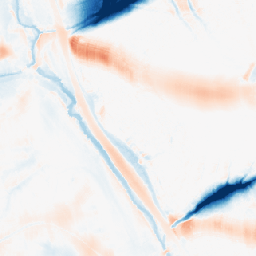
Category: morphological
Decomposition family: morphological_ellipse
Decomposition parameters: operation: average
width: 50
height: 30
Upsampling method: area
Upsampling parameters: scale: 8
Upsampling scale: 8